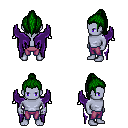
a pixel art fantasy rpg character, male body template, dark elf, purple skin, purple wings, magenta pants, green long topknot hairstyle, four views (front, back, left, right), 2x2 character sprite sheet, small pixel art, hard edges, no anti-aliasing